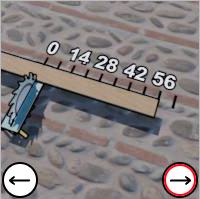
Task: length
Answer: 56
First scale value: 14.0